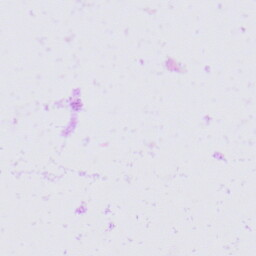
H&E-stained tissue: Prostate